Question: I have two prototype cells, one include a image, one not. The one without image works great with auto layout and self sizing cell. But one with image won't work. As you can see below. The image just cover some cells and make the layout a mess.

I am following this tutorial: <URL>
The code basically the same as the tutorial, in viewDidLoad
'tableView.estimatedRowHeight = 44 tableView.rowHeight = UITableViewAutomaticDimension'
'override func viewDidAppear(animated: Bool) { super.viewDidAppear(animated) tableView.reloadData() }'
I will upload the Main.storyboard. It may helpful to solve the problem.
<URL>
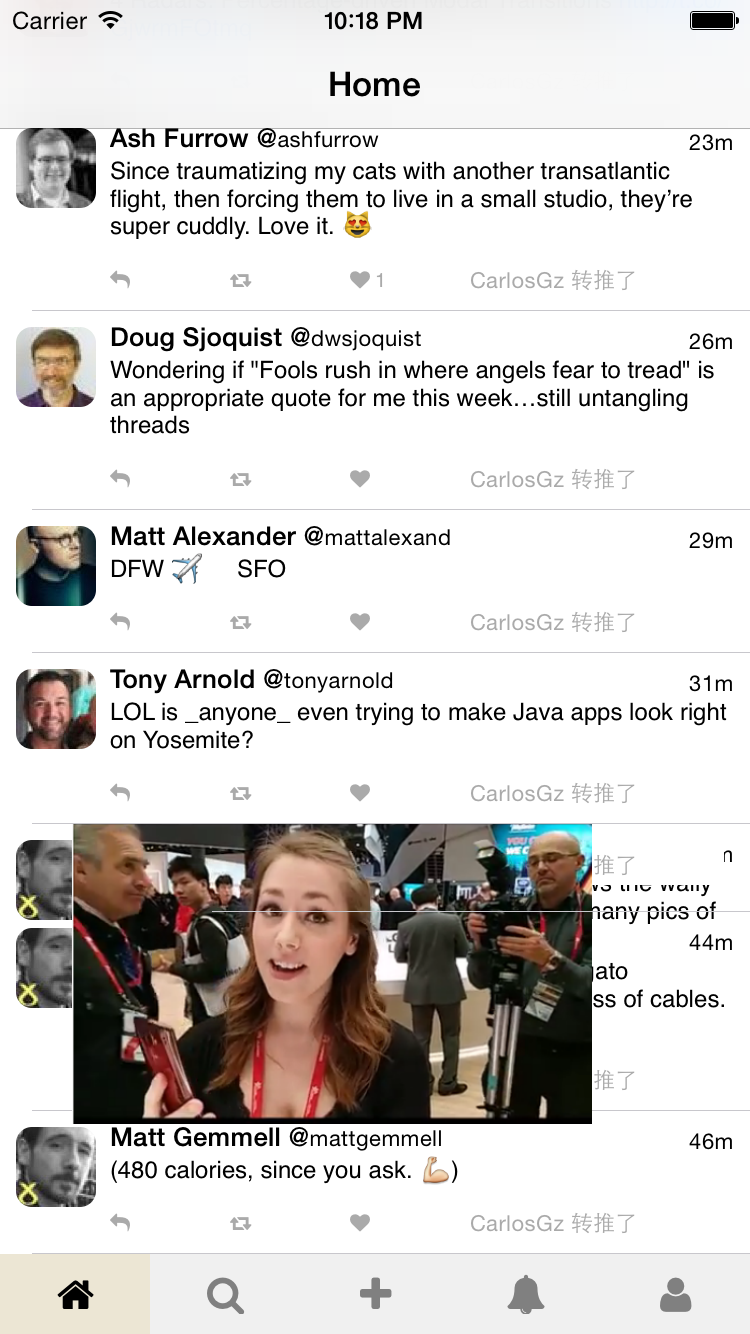
Answer: Had a look at your storyboard.
You set the width of the image view to 332. This is bigger than the width of all iPhones except iPhone 6. It will struggle to maintain the constraints with that set.
In storyboard it actually still shows ok in the Preview window. However you can see the image wants to be off screen for everything except iPhone 6.
You might want to make the constrains for the top also tied to the persons image. Something like >=5 for the person image and for >=5 for the detail text. When the detail text is one line, the image goes over the person picture otherwise. However when the detail text is a few lines you want it below the detail text.